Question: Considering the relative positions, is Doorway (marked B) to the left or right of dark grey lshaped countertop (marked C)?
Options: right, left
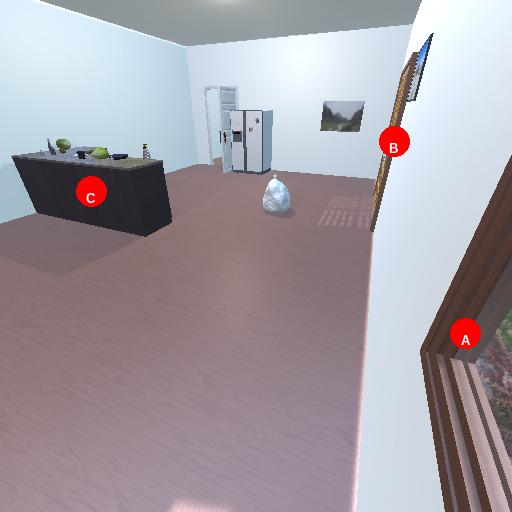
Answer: right